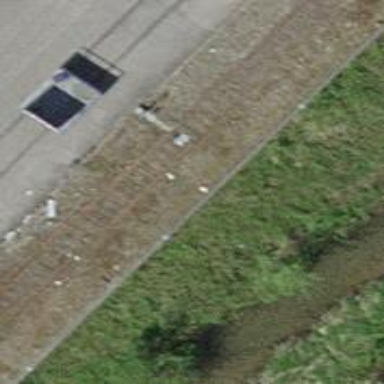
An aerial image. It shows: Railway switch.